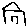
Label: house